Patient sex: M
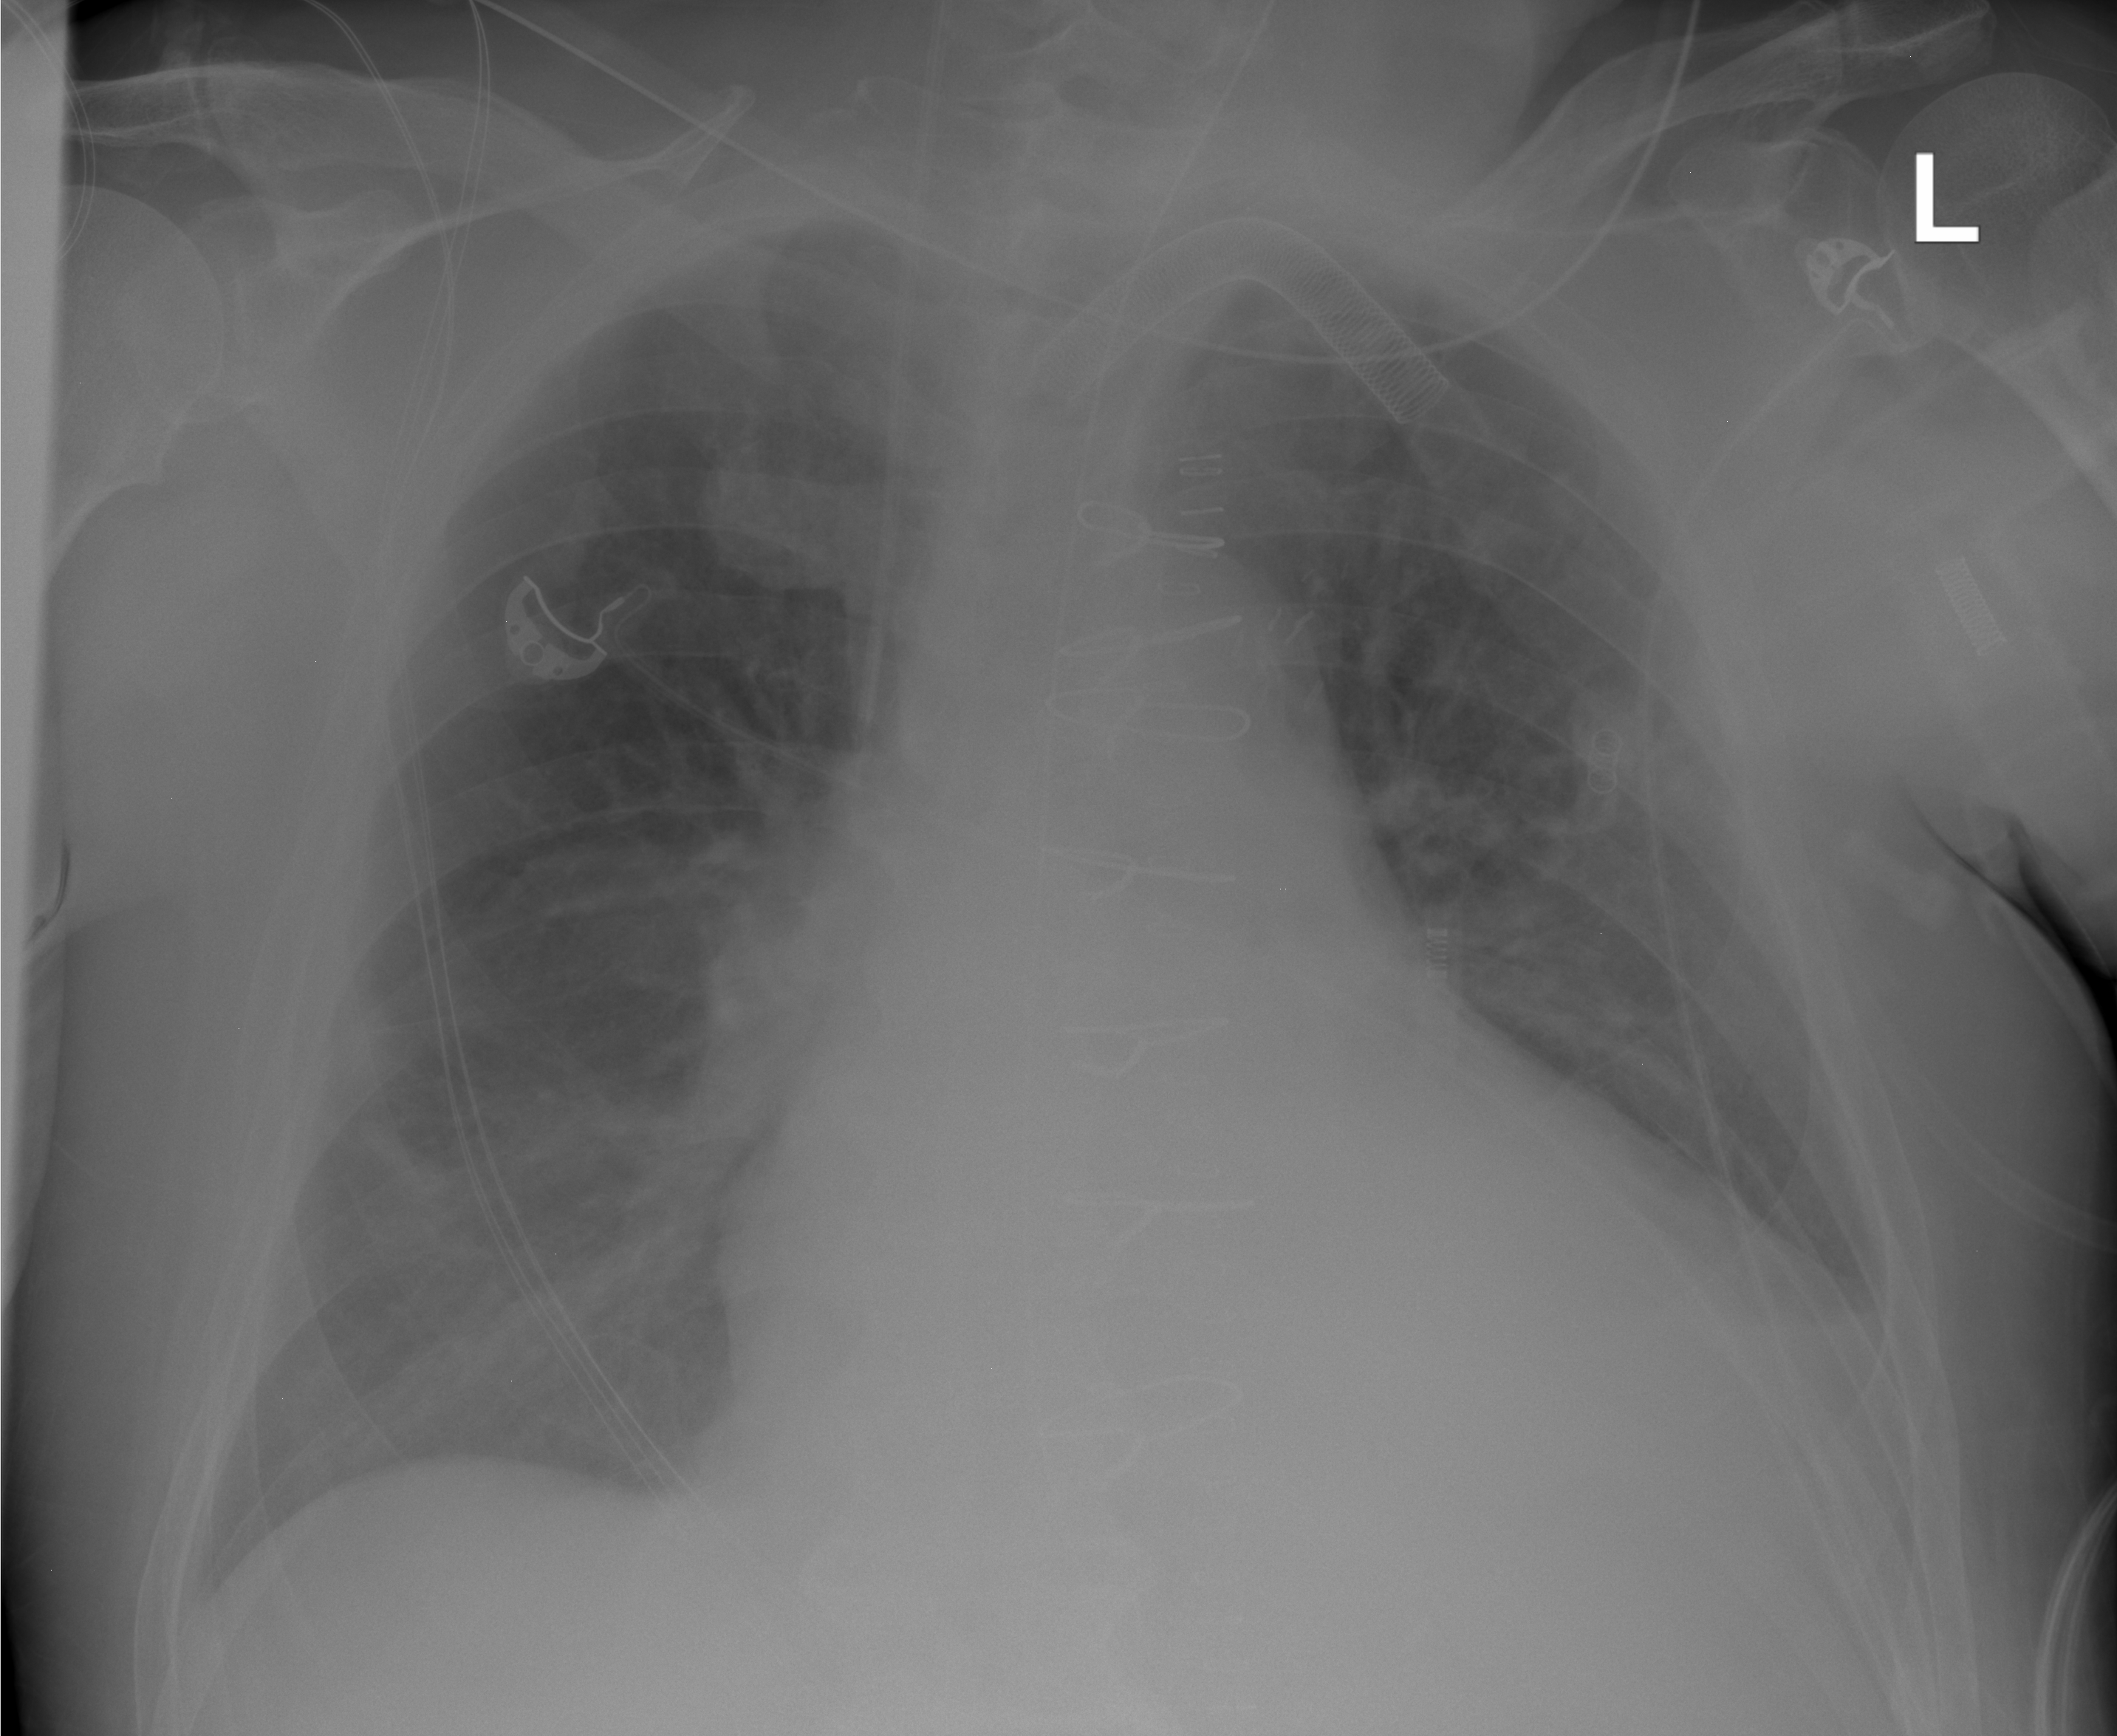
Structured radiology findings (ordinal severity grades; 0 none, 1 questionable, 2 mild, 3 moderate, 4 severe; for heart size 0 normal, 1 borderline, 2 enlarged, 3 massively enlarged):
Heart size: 3
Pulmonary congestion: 2
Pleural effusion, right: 0
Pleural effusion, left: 2
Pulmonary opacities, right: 2
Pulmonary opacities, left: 0
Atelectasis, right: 0
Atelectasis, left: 2